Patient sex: M
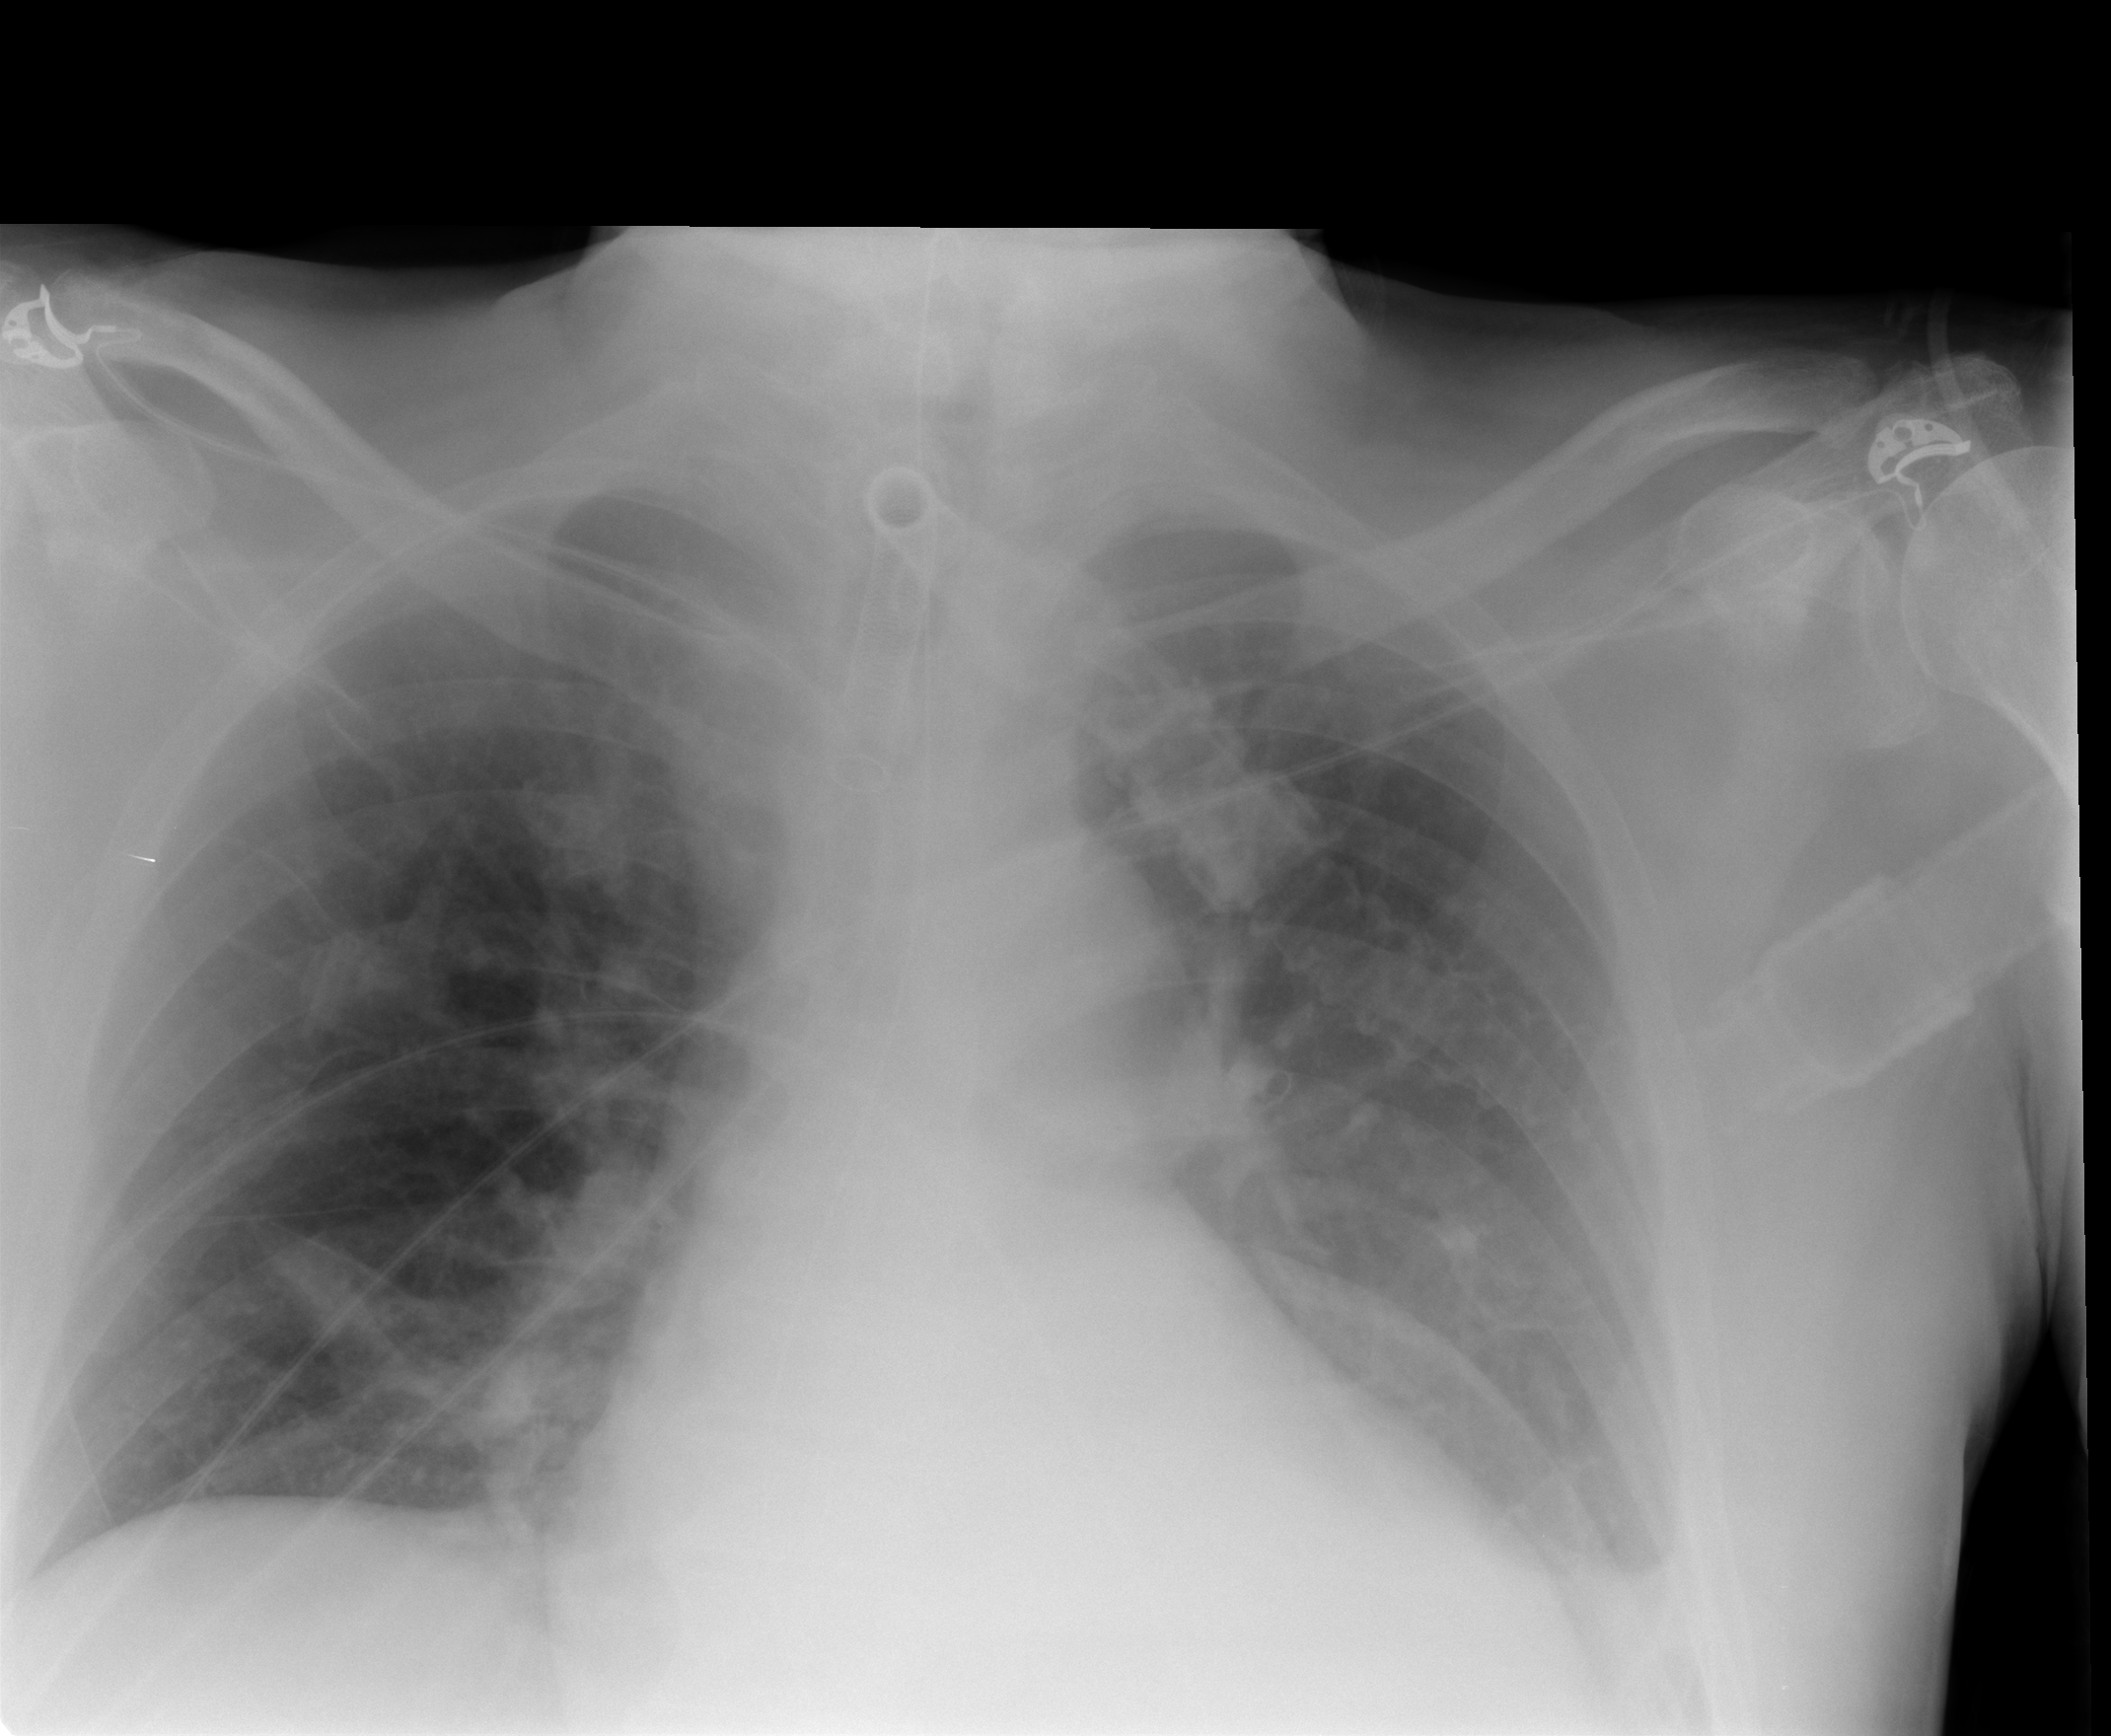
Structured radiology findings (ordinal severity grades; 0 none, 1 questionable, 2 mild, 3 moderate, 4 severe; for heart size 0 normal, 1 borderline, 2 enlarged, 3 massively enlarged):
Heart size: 3
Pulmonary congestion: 0
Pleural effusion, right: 0
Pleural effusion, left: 3
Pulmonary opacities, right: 0
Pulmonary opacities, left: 0
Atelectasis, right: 0
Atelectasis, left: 2